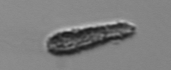
Label: Pseudochattonella_farcimen